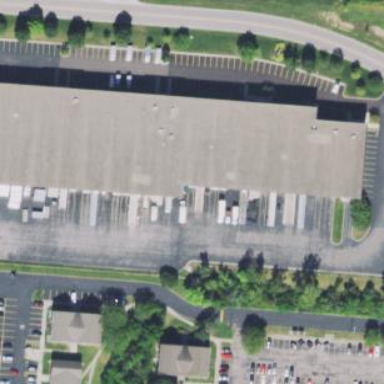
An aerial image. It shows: Warehouse building.